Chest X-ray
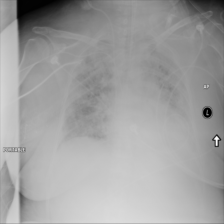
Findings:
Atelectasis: negative
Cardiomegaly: negative
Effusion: negative
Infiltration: negative
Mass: negative
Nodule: negative
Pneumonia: negative
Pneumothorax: negative
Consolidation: negative
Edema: positive
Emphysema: negative
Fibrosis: negative
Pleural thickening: negative
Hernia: negative